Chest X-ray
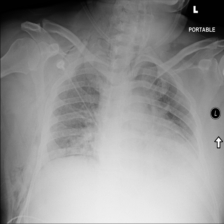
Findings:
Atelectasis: positive
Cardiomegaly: negative
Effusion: negative
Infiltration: positive
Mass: negative
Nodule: negative
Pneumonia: negative
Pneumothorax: negative
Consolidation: positive
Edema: negative
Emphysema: negative
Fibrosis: negative
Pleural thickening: negative
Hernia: negative